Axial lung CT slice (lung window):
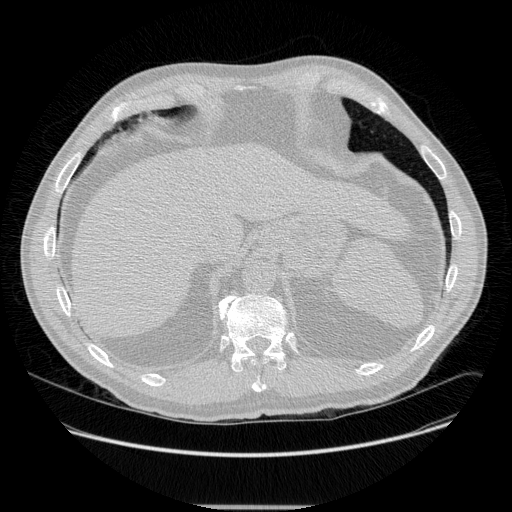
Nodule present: no